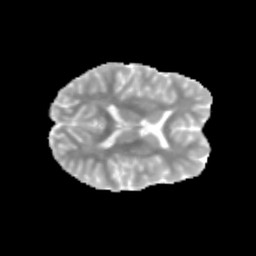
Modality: MD
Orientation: axial
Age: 14
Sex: female
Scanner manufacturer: siemens
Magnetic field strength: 3 T
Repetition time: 3.8 s
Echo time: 0.07 s